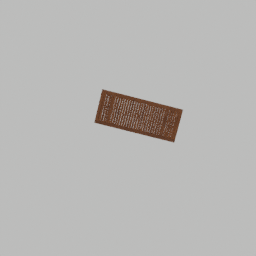
Label: furniture